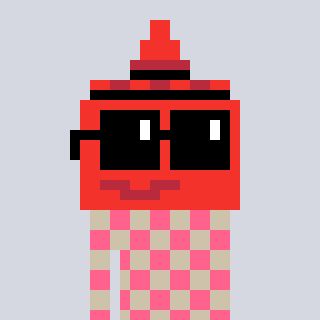
a pixel art character with square black sunglasses, a ketchup-shaped head and a bege-colored body on a cool background